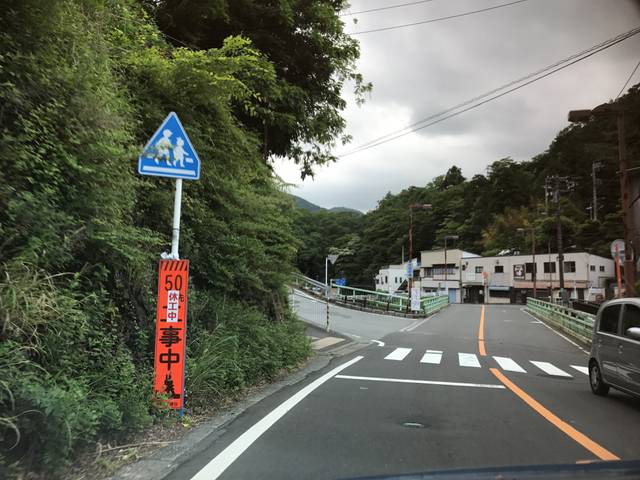
Region: Japan
Coordinates: 35.252, 139.052